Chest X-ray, AP view. Patient: 58 years old, sex F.
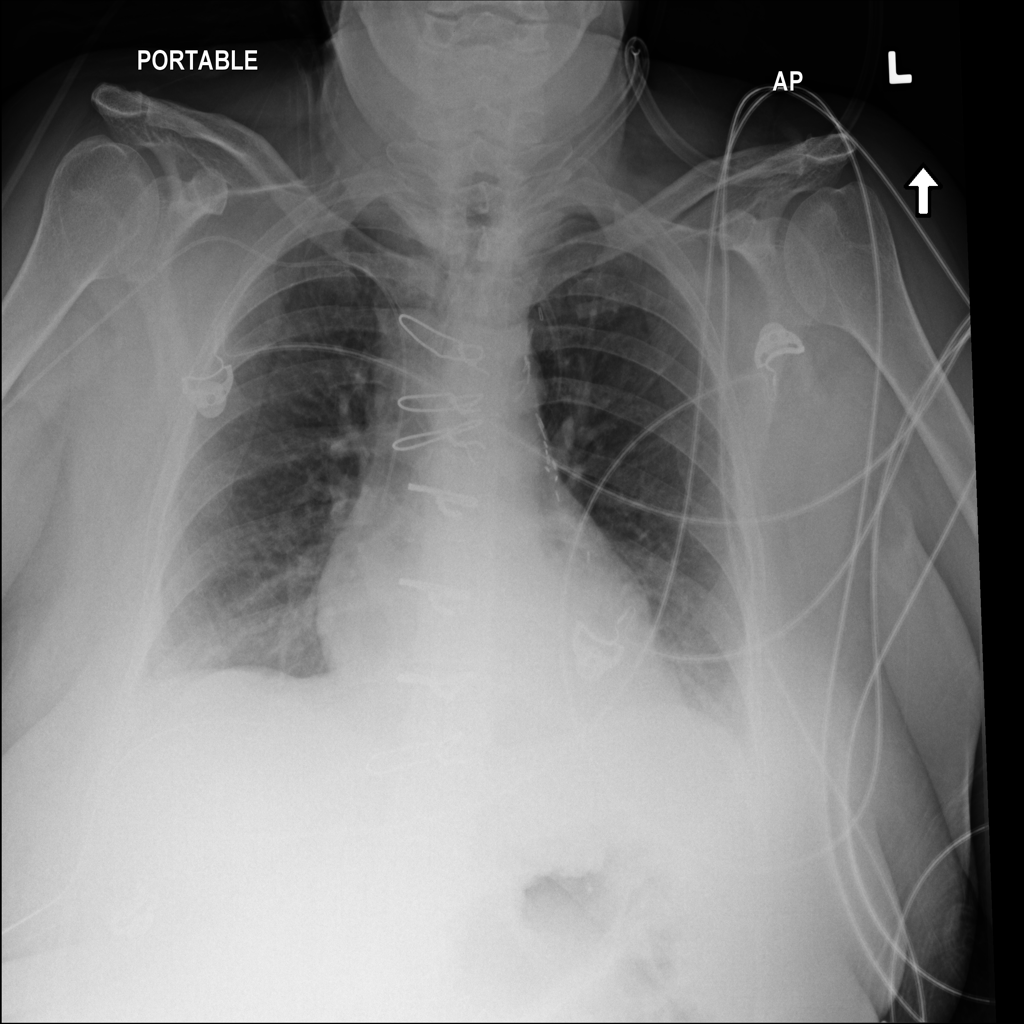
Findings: No Finding